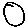
Label: circle